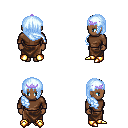
a pixel art fantasy rpg character, female body template, human, dark skin, brown long-sleeve shirt, robe skirt, white cyan right-swept hairstyle, purple tiara, gold boots, four views (front, back, left, right), 2x2 character sprite sheet, small pixel art, hard edges, no anti-aliasing